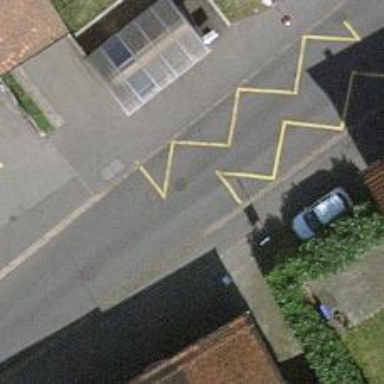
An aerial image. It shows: Bus stop equipped with public transport stop position.